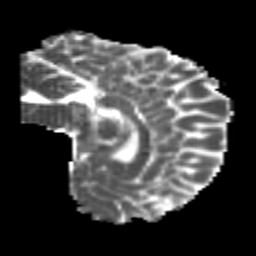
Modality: MD
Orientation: sagittal
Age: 20
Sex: male
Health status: healthy
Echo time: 0.074 s